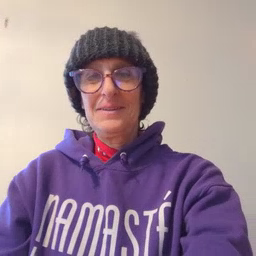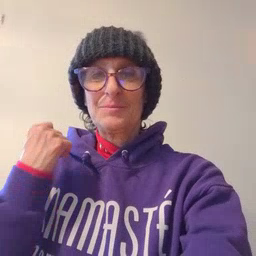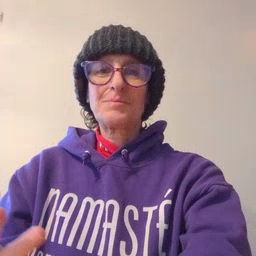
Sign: many